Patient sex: M
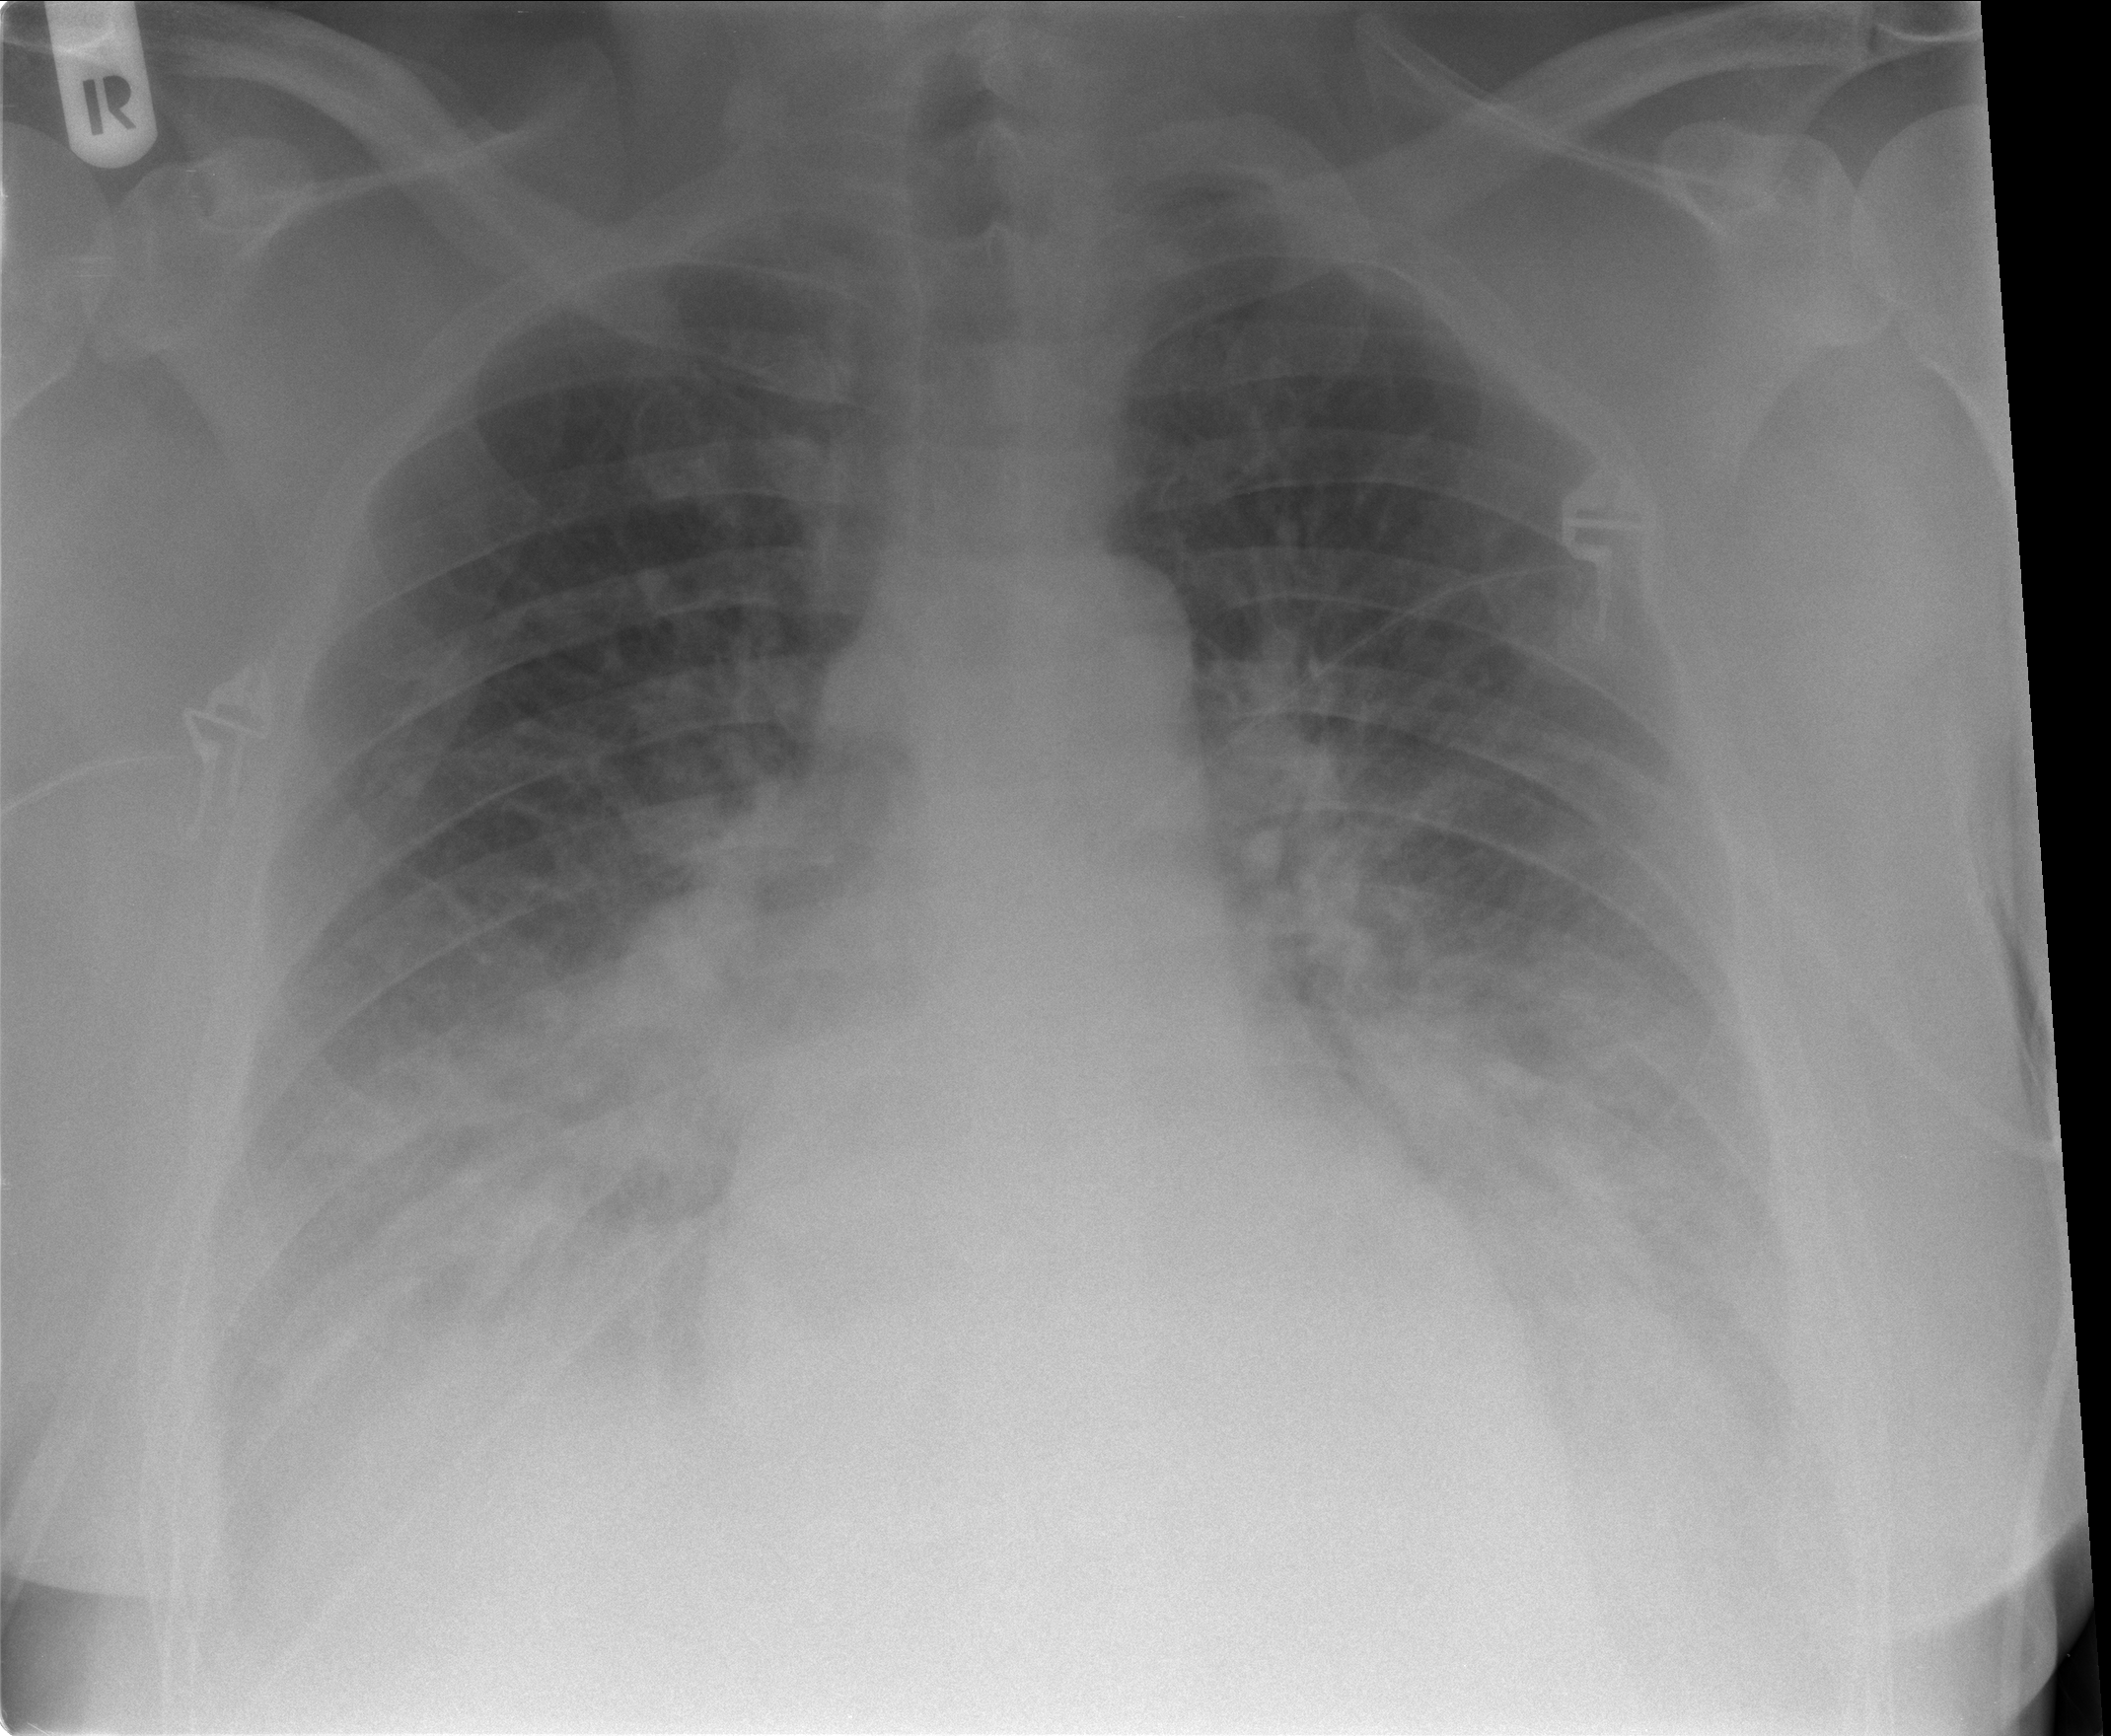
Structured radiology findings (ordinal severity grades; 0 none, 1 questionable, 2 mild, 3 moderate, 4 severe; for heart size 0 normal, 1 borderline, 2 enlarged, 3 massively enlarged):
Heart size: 2
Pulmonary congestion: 4
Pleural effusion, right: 2
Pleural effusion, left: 2
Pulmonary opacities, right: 2
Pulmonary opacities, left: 2
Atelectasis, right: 2
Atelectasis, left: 2